Question: how can I register a custom check-in policy for VS2010/TFS2010?
For 2008 it was the following path:
HKEY_LOCAL_MACHINE\Software\Microsoft\VisualStudio\8.0\TeamFoundation\SourceControl\Checkin Policies
But for 2010 the path ends after "TeamFoundation", even though I should already have some registered policies from the Power Tools.
I was only able to find this MSDN Blog:
<URL>
But there he only shows how to register with the VSIX pkgdef file (which doesn't work completly for me). I am able to add the policy in VS2010, but I get an "assembly not registered" error if I try it:

<URL>
Any ideas?
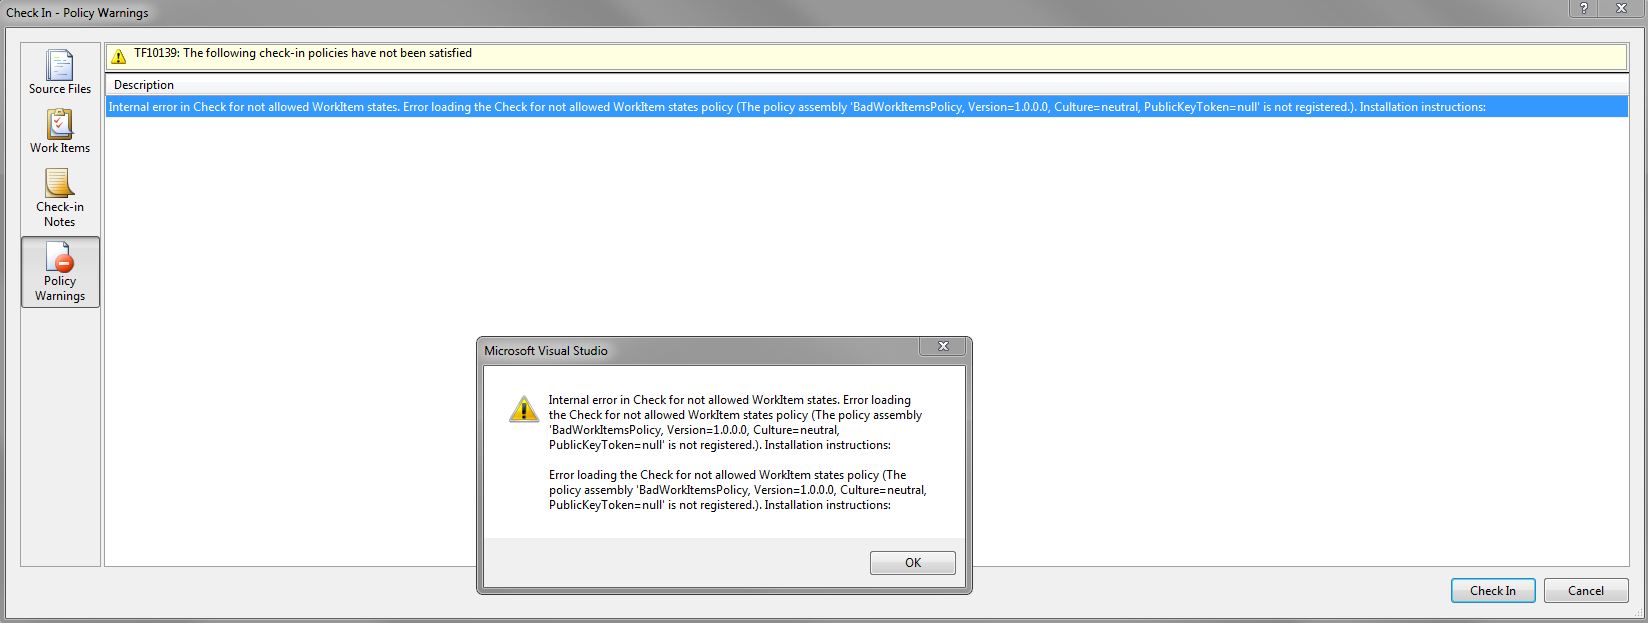
Answer: I found the answer in the MSDN forums:
> Start Regedit.exe and locate the
following key
HKEY_LOCAL_MACHINE\Software\Wow6432Node\Microsoft\VisualStudio.0\TeamFoundation\SourceControl\Checkin
Policies (TFS2010) The registered
policies are listed in the right pane.
Right-click in the right-hand pane,
point to New, and then click String
Value. Type the name of your custom
policy dynamic link library (DLL),
without the DLL extension;
CheckForCommentsPolicy in the above
example. Important: The new string
name must match your DLL filename
exactly, without the DLL extension.
Double-click the new string value and
set its value to the fully qualified
path and filename to the .dll
containing your custom policy.
<URL>